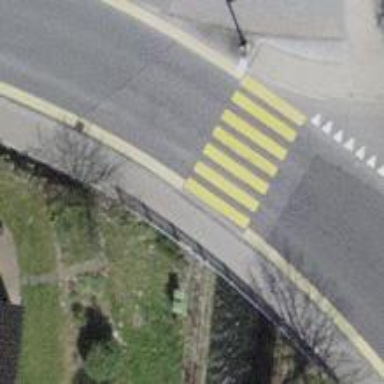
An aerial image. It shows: Uncontrolled zebra crossing on the road.